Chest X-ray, PA view. Patient: 52 years old, sex M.
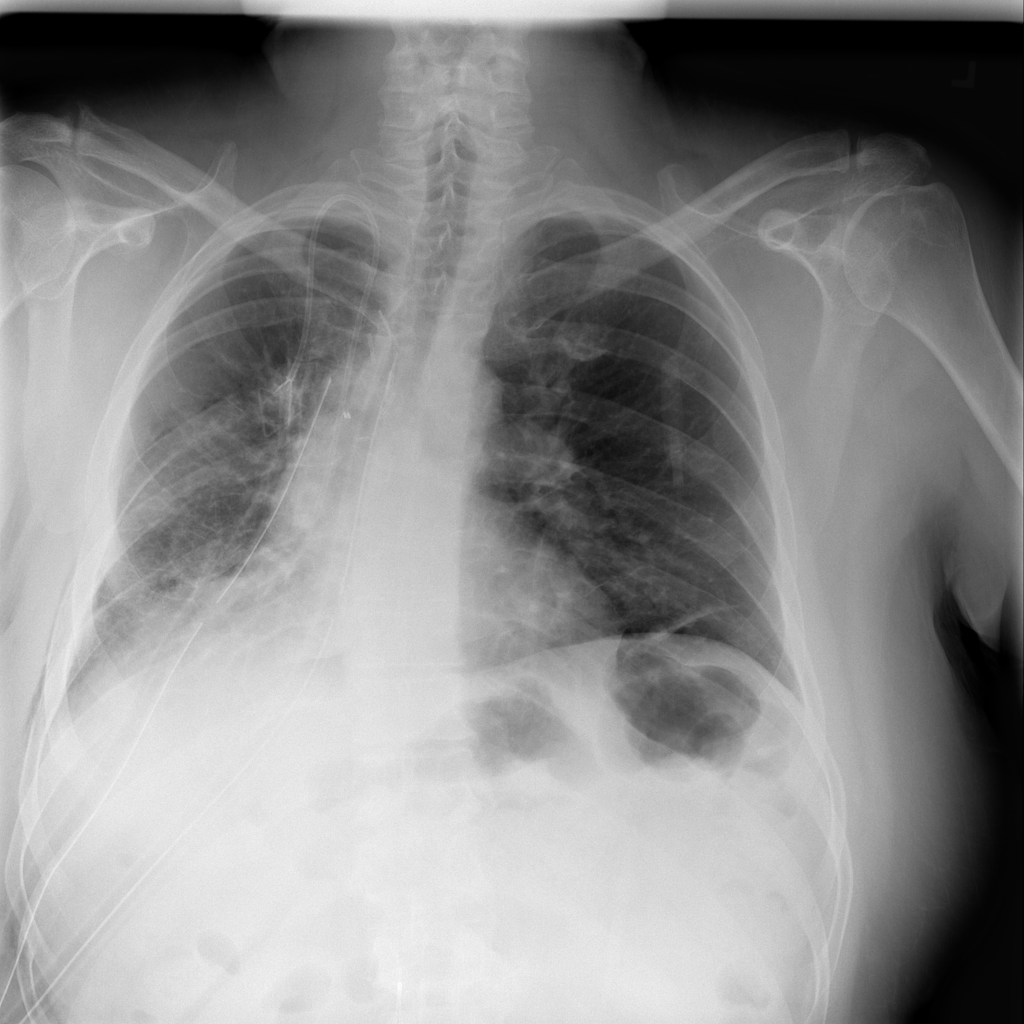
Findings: Atelectasis